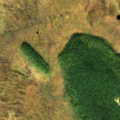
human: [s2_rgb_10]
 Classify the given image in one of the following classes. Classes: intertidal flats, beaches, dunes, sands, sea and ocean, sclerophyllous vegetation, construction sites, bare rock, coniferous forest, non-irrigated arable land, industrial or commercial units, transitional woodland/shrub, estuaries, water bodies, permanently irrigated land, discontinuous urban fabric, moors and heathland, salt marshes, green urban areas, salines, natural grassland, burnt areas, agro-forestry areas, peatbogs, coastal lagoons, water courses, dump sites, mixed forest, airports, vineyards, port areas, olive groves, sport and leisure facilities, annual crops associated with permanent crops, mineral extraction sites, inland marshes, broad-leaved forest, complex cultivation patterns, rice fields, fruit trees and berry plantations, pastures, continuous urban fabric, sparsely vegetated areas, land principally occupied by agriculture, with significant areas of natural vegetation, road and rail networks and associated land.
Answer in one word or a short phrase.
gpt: coniferous forest, peatbogs